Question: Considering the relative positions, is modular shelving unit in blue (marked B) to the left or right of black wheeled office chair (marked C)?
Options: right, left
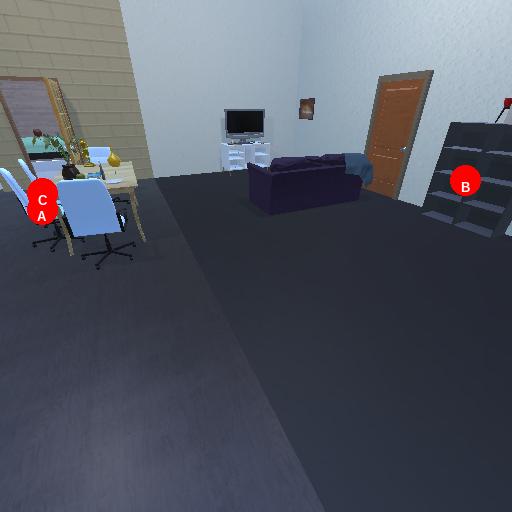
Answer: right